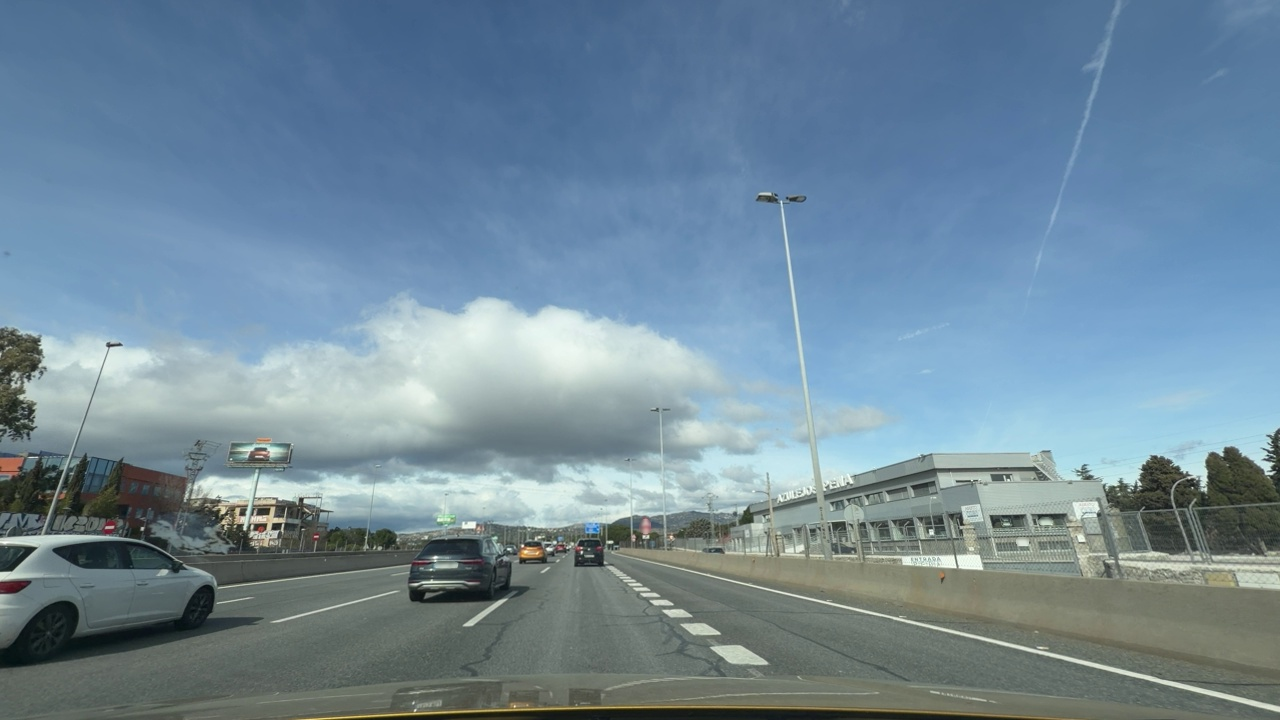
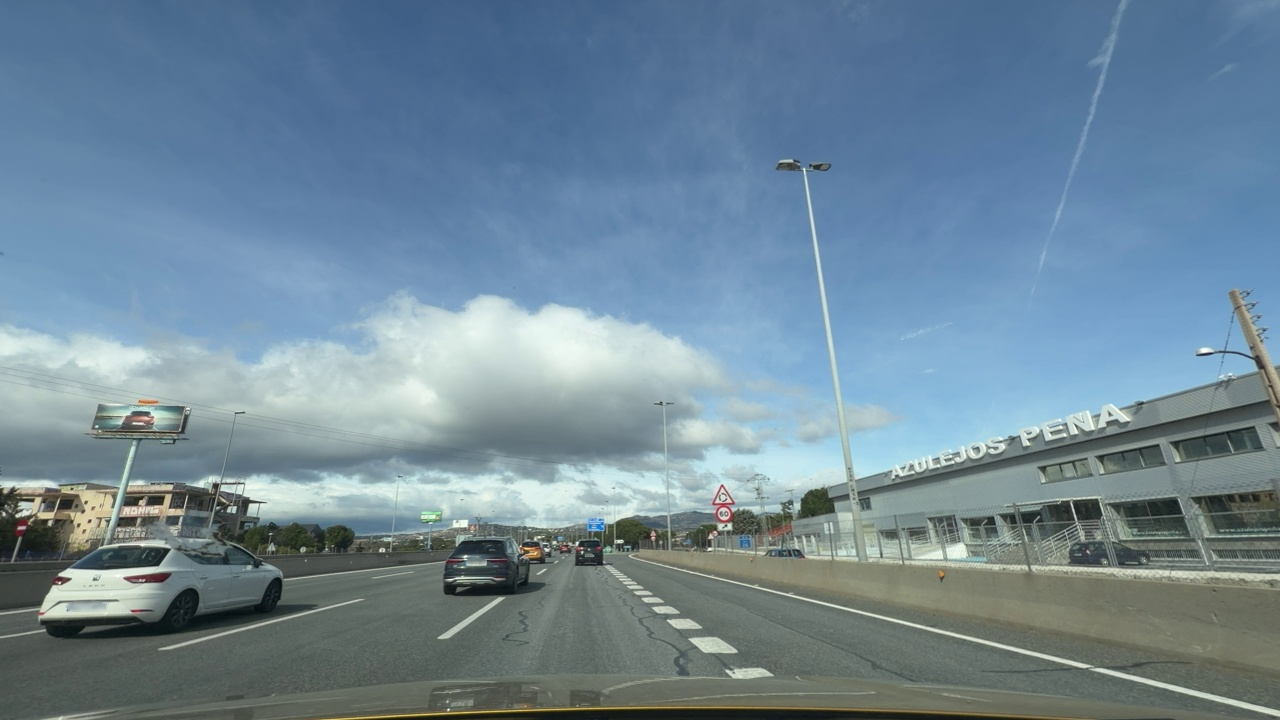
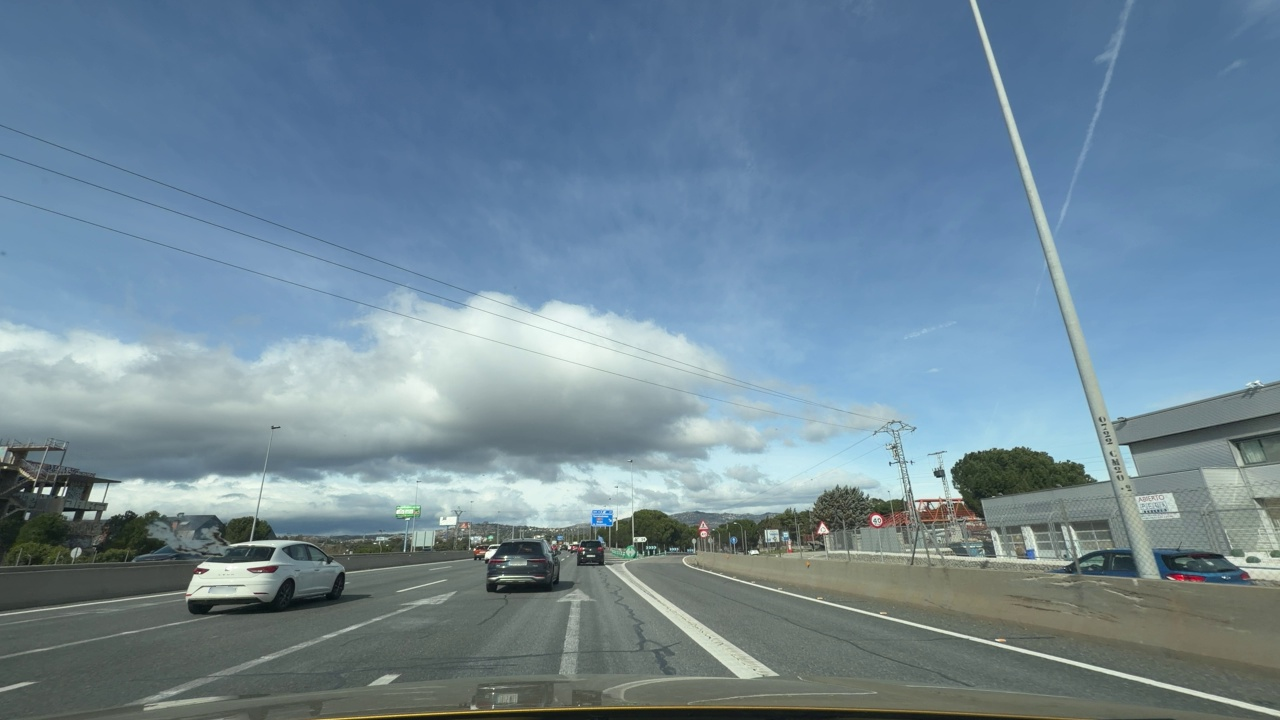
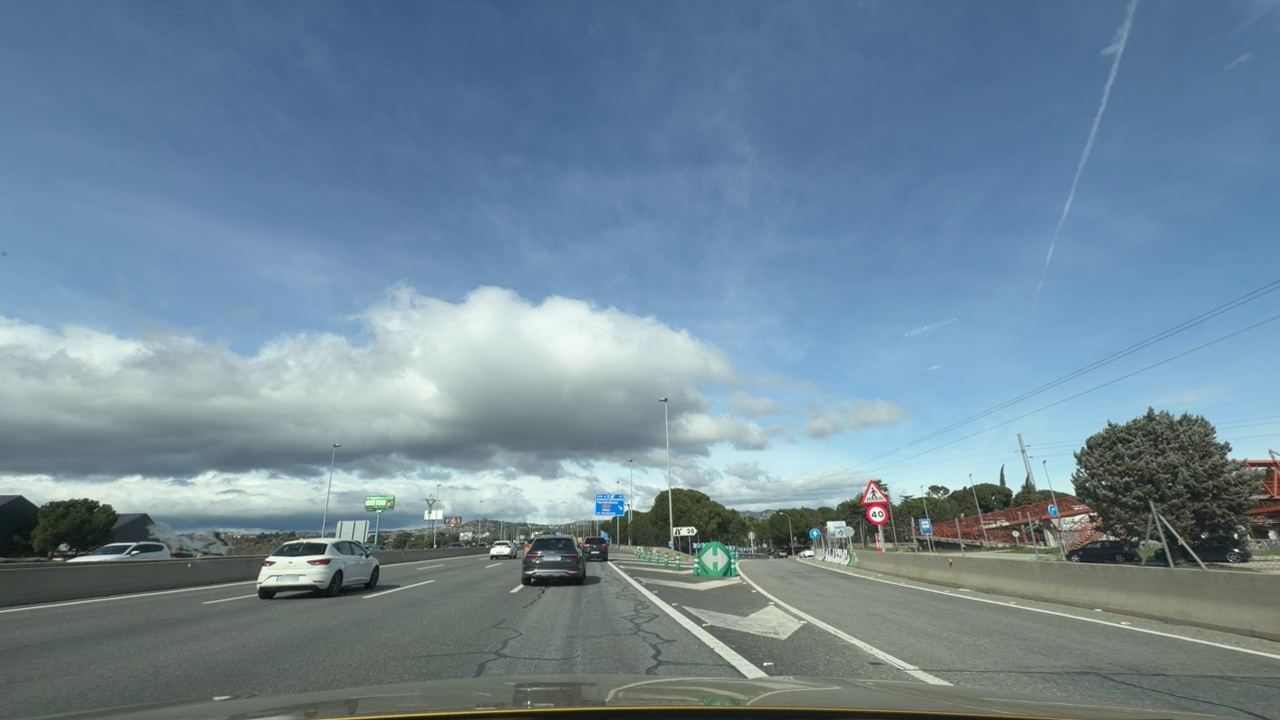
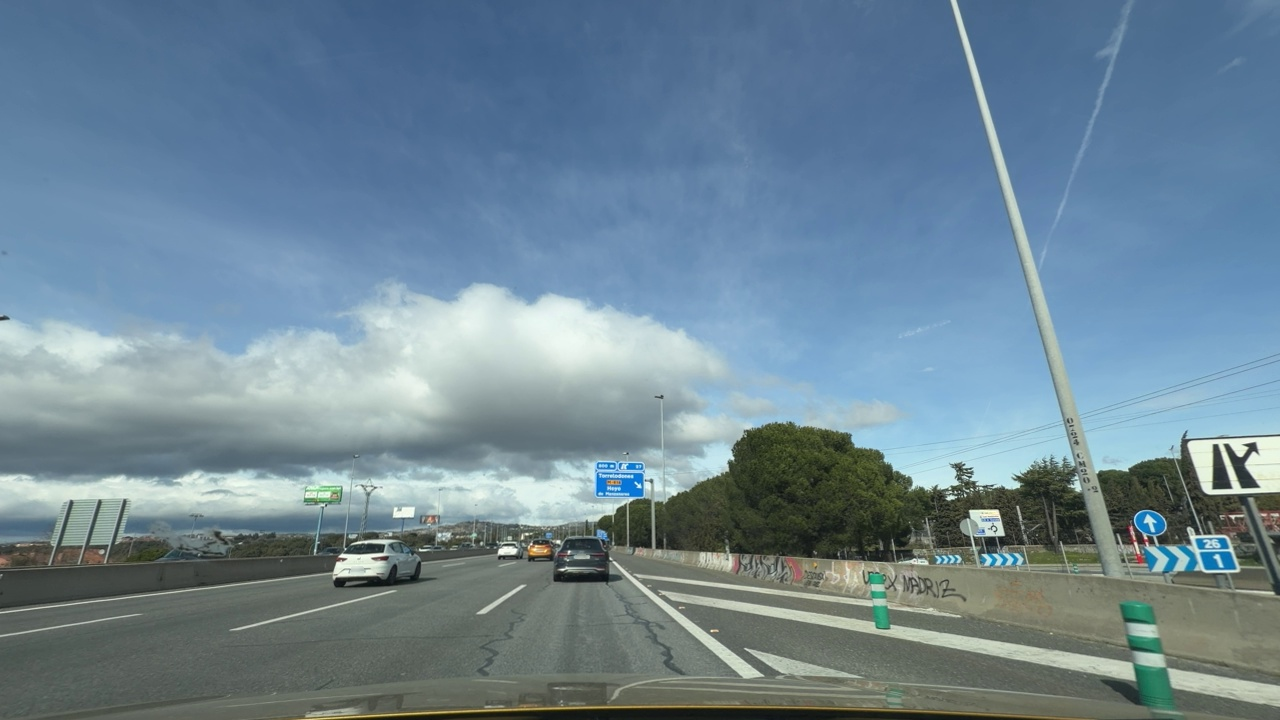
Situation: Cut in
Question: Is a vehicle from an adjacent lane moving into the ego lane?
Answer: Yes
Reasoning: There is a grey car coming from the left driectly to our lane, making a cut in manouver

Situation: Cut in
Question: Has a vehicle merged into the ego lane directly ahead of the ego vehicle without any intermediate vehicle?
Answer: Yes
Reasoning: The car doing the cut in manouver has directly joined ego lane, with no vehicle in the middle

Situation: Cut in
Question: Is the ego vehicle currently inside a roundabout?
Answer: No
Reasoning: Ego is driving in the right lane of a highway, next to a merging lane

Situation: Cut in
Question: Is the ego vehicle currently within an intersection?
Answer: No
Reasoning: Ego is driving in a 3 lane highway, driving in the right lane next to a merging lane

Situation: Cut in
Question: Is any vehicle partially overlapping the lane boundary markings of the ego lane?
Answer: Yes
Reasoning: Left grey vehicle is doing a cut in manouver, and for some frames it is overlapping the dashed left lane from our lane